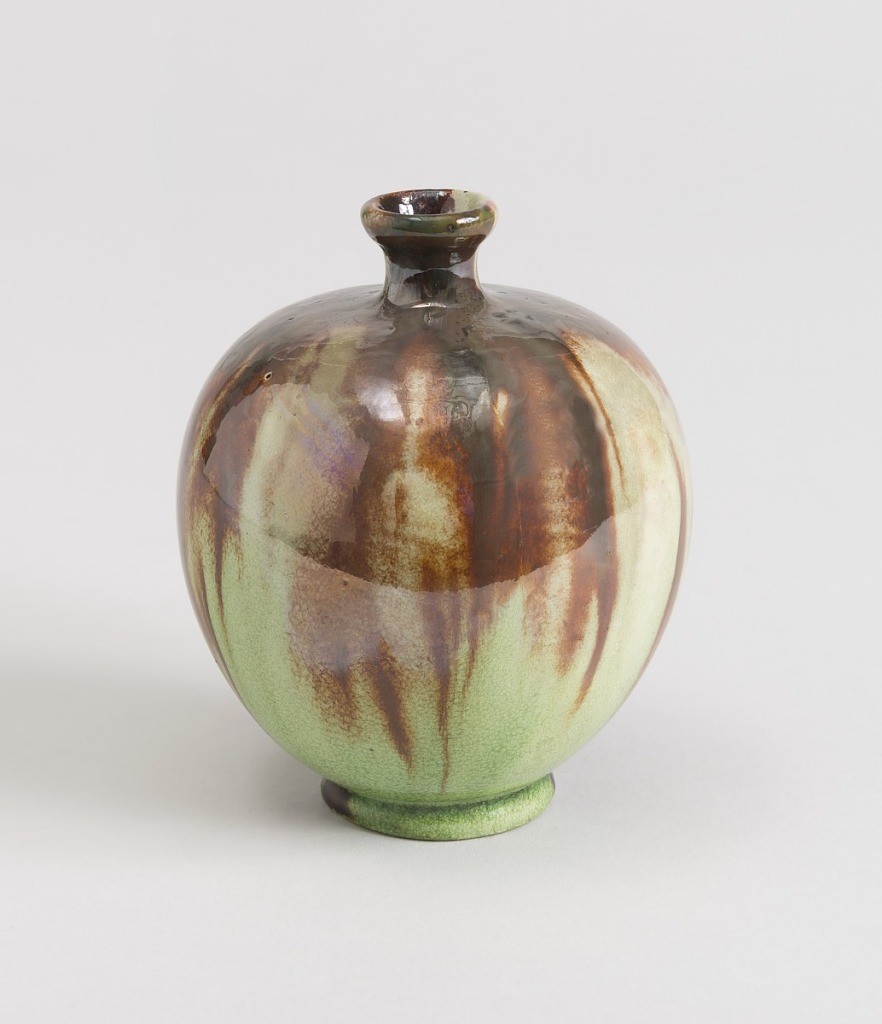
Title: Vase
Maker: Theophilus Anthony Brouwer Jr., American, d. 1932
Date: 1894–1911
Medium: Glazed earthenware
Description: Vase in the form of an apple. Light-colored clay body, molded. Spherical body with small raised neck and outward curving lip; molded flat foot. Covered with light apple green, ochre and russet flambe high glaze with slight milky iridescence around shoulder. Bottom and interior glazed. Fine crazing.